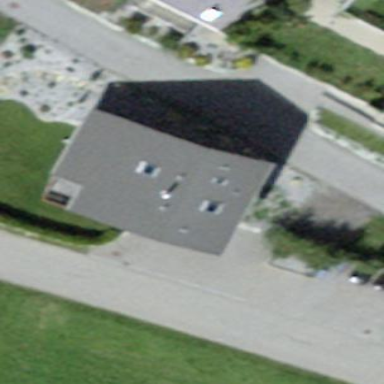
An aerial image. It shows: Simple house.